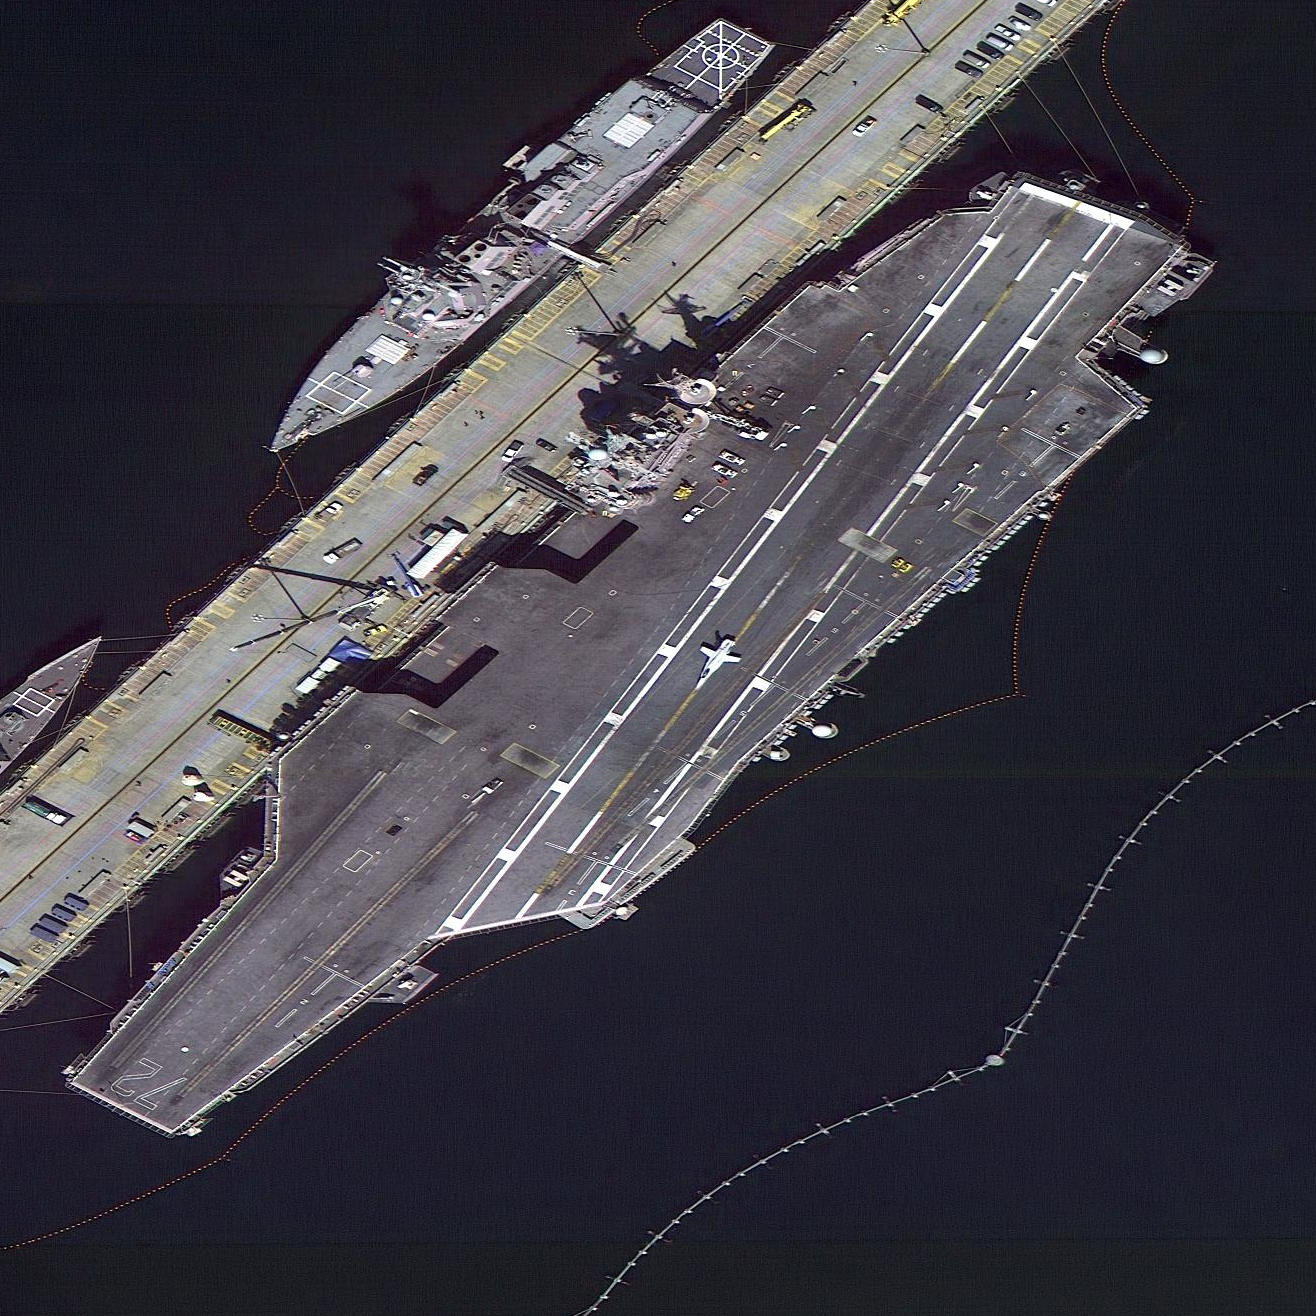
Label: Nimitz-class_aircraft_carrier